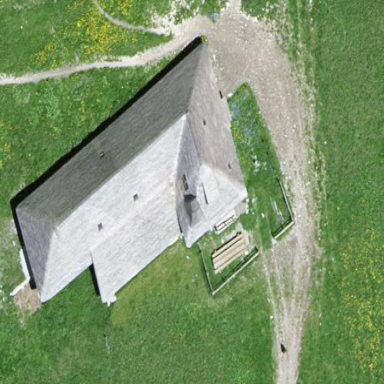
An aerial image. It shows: Cabin is depicted in the image.